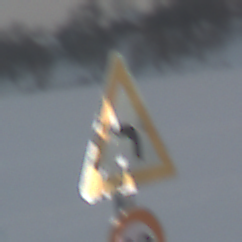
Verkehrszeichen: KurveLinks
Zusatzzeichen unten: Geschwindigkeit20
Umgebung: Outdoor, Nature
Tageszeit: SunriseSunset
Wetter: PartlyCloudy
Licht: Natural
Jahreszeit: NotSpecified
Kontrast: LowContrast